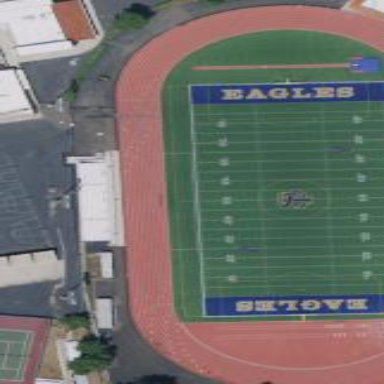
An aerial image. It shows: Artificial turf pitch used for American football.